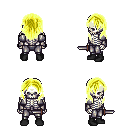
a pixel art fantasy rpg character, male body template, skeleton, steel arm armor, metal pants, gold long hairstyle, black shoes, dagger, four views (front, back, left, right), 2x2 character sprite sheet, small pixel art, hard edges, no anti-aliasing